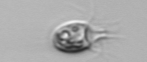
Label: Balanion